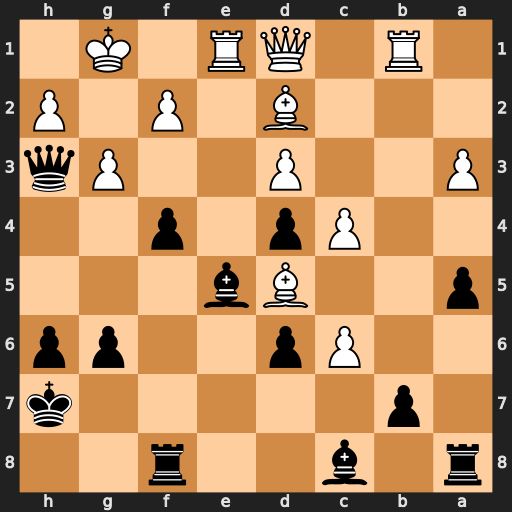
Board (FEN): r1b2r2/1p5k/2Pp2pp/p2Bb3/2Pp1p2/P2P2Pq/3B1P1P/1R1QR1K1
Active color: b
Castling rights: -
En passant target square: -
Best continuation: fxg3 fxg3 Rf2 Kxf2 Qxh2+